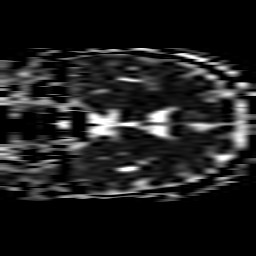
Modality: ADC
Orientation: coronal
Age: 64
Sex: female
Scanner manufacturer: philips
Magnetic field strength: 1.5 T
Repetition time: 4.824 s
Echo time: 0.07764 s